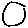
Label: circle